Aerial crown-view tile of a tropical tree (Barro Colorado Island, Panama), acquired 20250317:
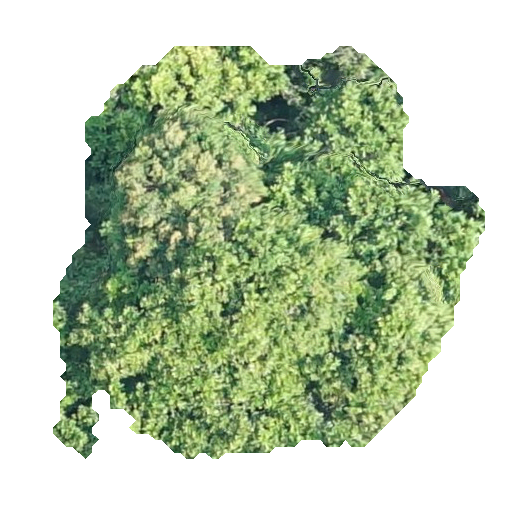
Species: Anacardium excelsum
GBIF accepted scientific name: Anacardium excelsum
Crown area: 199.178 m²